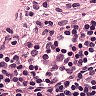
Metastatic tissue present: no